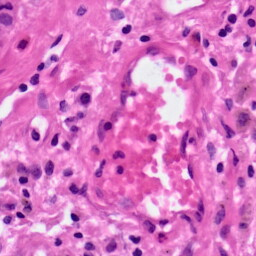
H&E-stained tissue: Lung